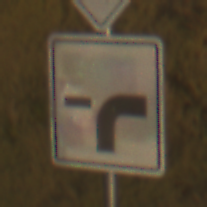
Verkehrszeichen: VerlaufVorfahrtsstrasse9
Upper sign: Vorfahrtsstrasse
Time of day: SunriseSunset
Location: Outdoor (Nature)
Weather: PartlyCloudy
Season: NotSpecified
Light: Natural